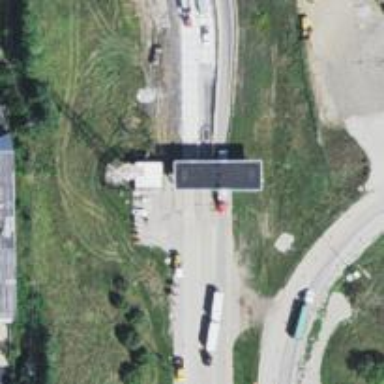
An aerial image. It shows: Toll gantry on the road.